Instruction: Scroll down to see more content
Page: traveler
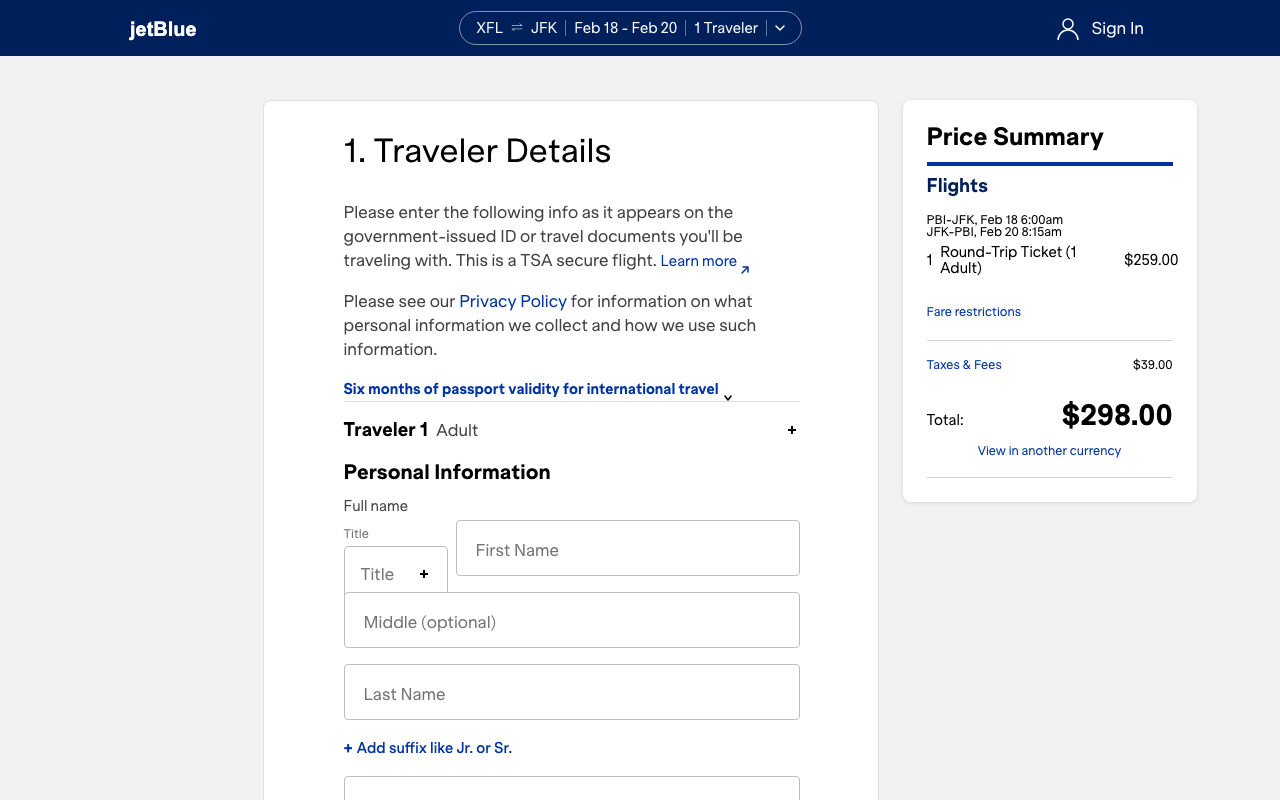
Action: scroll